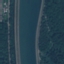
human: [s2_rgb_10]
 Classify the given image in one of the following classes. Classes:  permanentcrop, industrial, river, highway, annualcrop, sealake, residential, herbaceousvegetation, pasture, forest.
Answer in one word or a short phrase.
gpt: River